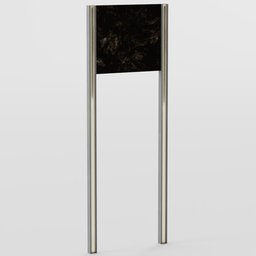
Label: architecture